Question:
I am wondering how the active installs exceeds the total installs. I suspect some one copied the app and installed on another phone...Can anyone post if it is possible some other way?
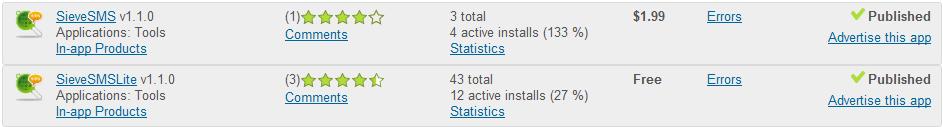
Answer: The market statistics are by no means perfect. They are only periodically updated, and have frequently bounced around like crazy. When I first published an app it was actually double counting one of the stats - Google fixed the bug that caused that but didn't fix the statistics.
I've also seen people report issues with paid application statistics being inaccurate where people click to buy and the download doesn't go through, or they cancel inside the 15 min window etc..
They constantly tweek the basis for the calculation as well - with a change as recent as May 2nd
> As of May 2, 2011, we've changed the
basis for calculation of install
numbers provided in the Android Market
Developer Console. Previously, app
installs were calculated per user and
did not account for certain uninstall
activities (like when a device was
factory reset). Installs are now
counted per device, with duplicates
more effectively filtered out. This
offers you a more accurate measure of
your app distribution in the Android
ecosystem. You may notice that this change has
resulted in a one-time decrease in the
number of total installs for your
apps. We apologize for any confusion
this may have caused
Basically there a lots of bugs with the way they track the stats so don't trust 'em.